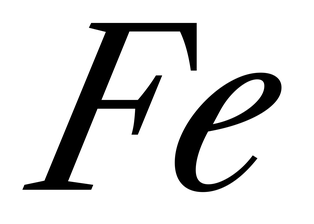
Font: LibreCaslonText-Italic_Italic